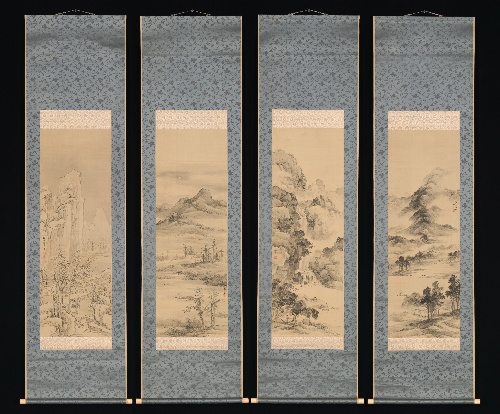
Title: 山本梅逸筆　四季山水図|Landscapes of the Four Seasons
Artist: Yamamoto Baiitsu
Artist bio: Japanese, 1783–1856
Date: 1848
Object type: Four hanging scrolls
Classification: Paintings
Medium: Set of four hanging scrolls; ink and color on silk
Culture: Japan
Period: Edo period (1615–1868)
Dimensions: Image (a): 40 3/8 × 13 7/8 in. (102.6 × 35.2 cm)
Overall with mounting (a): 75 1/16 × 19 3/4 in. (190.7 × 50.1 cm)
Overall with knobs (a): 75 1/16 × 21 5/8 in. (190.7 × 55 cm)
Image (b): 40 3/8 × 13 7/8 in. (102.6 × 35.3 cm)
Overall with mounting (b): 75 1/4 × 19 11/16 in. (191.2 × 50 cm)
Overall with knobs (b): 75 1/4 × 21 11/16 in. (191.2 × 55.1 cm)
Image (c): 40 7/16 × 13 7/8 in. (102.7 × 35.3 cm)
Overall with mounting (c): 75 1/16 × 19 3/4 in. (190.6 × 50.1 cm)
Overall with knobs (c): 75 1/16 × 21 3/4 in. (190.6 × 55.3 cm)
Image (d): 40 1/2 × 13 15/16 in. (102.8 × 35.4 cm)
Overall with mounting (d): 75 3/8 × 19 11/16 in. (191.5 × 50 cm)
Overall with knobs (d): 75 3/8 × 21 11/16 in. (191.5 × 55.1 cm)
Department: Asian Art
Credit line: Mary Griggs Burke Collection, Gift of the Mary and Jackson Burke Foundation, 2015
Accession year: 2015
Repository: Metropolitan Museum of Art, New York, NY
Tags: Mountains|Landscapes